Aerial crown-view tile of a tropical tree (Barro Colorado Island, Panama), acquired 20240918:
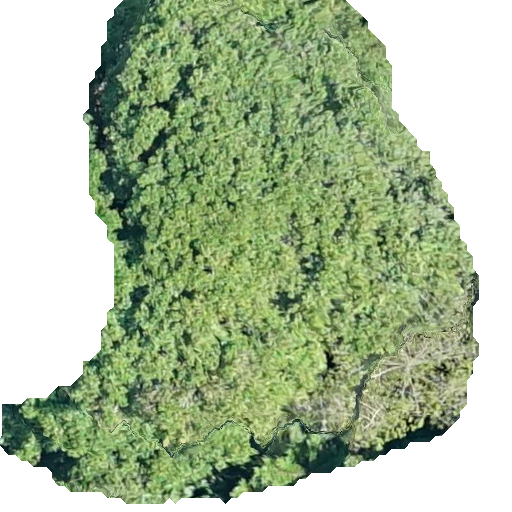
Species: Prioria copaifera
GBIF accepted scientific name: Prioria copaifera
Crown area: 267.233 m²